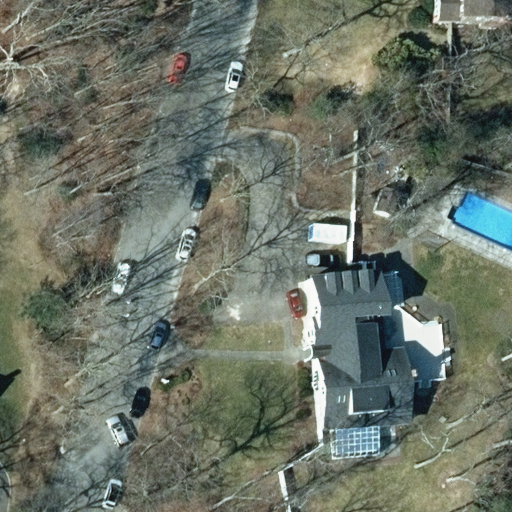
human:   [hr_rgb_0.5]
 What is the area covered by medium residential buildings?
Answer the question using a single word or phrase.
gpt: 0m2

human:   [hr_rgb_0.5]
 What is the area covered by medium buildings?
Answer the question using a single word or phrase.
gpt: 0m2

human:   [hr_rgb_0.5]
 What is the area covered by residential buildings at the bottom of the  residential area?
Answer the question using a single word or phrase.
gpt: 0m2

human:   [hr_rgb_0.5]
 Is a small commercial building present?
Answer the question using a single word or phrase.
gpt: no

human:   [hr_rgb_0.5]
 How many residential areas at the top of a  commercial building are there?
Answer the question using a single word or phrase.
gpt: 0

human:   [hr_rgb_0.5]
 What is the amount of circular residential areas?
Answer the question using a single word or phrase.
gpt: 0

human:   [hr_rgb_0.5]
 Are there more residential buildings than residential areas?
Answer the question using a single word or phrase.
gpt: yes

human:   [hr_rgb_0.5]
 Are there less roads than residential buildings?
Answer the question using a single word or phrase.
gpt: yes

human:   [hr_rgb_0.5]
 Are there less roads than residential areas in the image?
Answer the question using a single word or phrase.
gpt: no

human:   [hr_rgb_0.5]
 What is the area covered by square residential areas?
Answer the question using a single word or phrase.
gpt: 0m2

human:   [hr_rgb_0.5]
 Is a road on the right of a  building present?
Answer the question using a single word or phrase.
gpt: no

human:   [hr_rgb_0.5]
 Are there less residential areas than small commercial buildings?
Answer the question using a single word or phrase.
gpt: no

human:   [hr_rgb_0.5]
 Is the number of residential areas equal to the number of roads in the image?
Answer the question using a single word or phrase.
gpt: yes

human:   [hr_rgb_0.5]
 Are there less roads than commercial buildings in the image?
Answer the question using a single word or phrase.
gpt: no

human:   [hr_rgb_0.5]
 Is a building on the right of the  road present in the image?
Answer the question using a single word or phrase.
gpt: yes

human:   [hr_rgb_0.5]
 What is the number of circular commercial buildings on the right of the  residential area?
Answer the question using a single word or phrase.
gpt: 0

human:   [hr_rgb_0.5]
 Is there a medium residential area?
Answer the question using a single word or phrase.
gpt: no

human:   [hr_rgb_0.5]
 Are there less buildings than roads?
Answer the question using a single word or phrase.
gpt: no

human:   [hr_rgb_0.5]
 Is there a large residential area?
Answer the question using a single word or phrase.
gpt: yes

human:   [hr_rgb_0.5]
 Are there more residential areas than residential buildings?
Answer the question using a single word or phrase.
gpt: no

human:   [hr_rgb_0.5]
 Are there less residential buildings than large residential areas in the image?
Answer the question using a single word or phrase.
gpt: no

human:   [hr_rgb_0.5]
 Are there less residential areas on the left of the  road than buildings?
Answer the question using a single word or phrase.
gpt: yes

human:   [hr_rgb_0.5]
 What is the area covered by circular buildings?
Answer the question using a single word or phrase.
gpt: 0m2

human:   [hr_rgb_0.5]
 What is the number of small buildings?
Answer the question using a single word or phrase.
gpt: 1

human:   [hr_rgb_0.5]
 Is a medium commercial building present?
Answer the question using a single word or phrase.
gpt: no

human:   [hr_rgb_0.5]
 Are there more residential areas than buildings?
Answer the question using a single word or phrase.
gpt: no

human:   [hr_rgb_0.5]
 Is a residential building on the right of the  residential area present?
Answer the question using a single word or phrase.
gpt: yes

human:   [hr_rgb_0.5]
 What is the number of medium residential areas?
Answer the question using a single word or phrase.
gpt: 0

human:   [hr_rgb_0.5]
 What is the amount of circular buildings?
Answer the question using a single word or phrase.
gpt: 0

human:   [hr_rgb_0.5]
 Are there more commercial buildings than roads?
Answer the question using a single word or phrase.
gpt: no

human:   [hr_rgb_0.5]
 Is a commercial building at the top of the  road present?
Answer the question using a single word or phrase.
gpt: no

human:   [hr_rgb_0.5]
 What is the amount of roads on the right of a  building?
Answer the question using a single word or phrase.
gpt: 0

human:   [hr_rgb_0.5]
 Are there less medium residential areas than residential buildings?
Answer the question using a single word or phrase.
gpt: yes

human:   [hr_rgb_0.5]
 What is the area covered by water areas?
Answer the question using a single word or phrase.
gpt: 0m2

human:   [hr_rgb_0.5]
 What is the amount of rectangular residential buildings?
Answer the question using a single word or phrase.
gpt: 1

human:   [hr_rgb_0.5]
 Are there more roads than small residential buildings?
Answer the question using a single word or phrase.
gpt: no